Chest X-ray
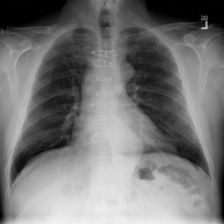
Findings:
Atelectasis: negative
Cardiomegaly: negative
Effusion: negative
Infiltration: negative
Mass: negative
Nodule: negative
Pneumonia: negative
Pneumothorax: negative
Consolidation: positive
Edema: negative
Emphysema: negative
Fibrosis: negative
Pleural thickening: negative
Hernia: negative